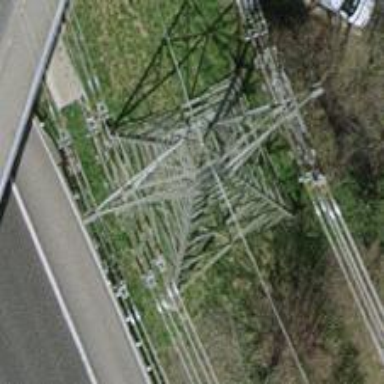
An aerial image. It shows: Power tower.